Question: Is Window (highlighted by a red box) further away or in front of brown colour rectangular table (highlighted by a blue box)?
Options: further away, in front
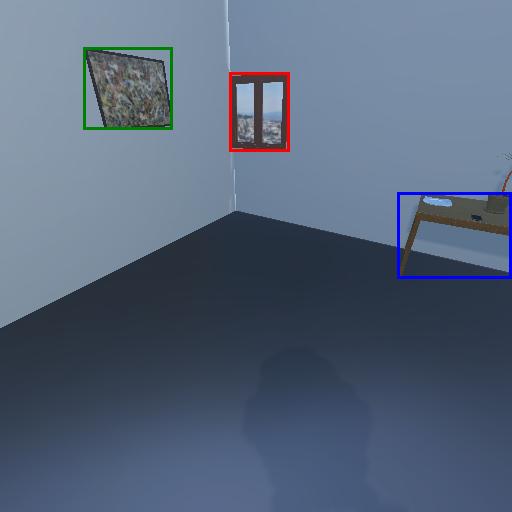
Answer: further away